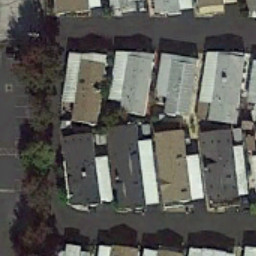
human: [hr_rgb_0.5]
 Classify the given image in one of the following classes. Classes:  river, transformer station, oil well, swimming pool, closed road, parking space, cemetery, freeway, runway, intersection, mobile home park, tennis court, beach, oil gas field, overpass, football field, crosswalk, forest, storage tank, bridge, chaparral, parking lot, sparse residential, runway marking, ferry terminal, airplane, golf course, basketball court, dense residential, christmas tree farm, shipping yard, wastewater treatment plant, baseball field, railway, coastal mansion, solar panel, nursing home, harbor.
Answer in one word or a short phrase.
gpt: mobile home park